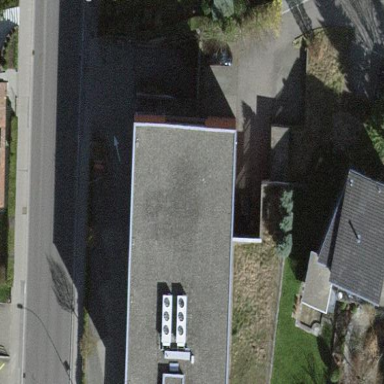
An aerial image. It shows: Building part with flat roof.